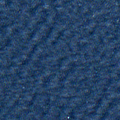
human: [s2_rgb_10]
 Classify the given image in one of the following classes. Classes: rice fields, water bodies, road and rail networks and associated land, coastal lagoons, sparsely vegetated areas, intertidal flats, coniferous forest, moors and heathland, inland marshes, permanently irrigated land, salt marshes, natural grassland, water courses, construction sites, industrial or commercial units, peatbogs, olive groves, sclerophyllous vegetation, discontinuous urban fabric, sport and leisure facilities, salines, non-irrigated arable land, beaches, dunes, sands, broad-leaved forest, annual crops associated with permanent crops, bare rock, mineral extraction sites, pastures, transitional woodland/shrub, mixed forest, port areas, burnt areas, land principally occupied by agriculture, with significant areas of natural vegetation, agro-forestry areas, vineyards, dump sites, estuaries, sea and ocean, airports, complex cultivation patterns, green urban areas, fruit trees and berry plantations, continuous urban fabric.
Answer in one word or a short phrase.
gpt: sea and ocean